Question: I've written a small application which allows to load up an image from gallery by running these lines of code:
'''
Intent intent = new Intent();
intent.setType("image/*");
intent.setAction(Intent.ACTION_GET_CONTENT);
startActivityForResult(Intent.createChooser(intent, getResources().getString(R.string.select_image)), 1);
'''
Now my problem is that I've got to choose an application everytime again. I would like to be able to select the default application for this action.
For example I don't want always be asked which Gallery I would like to use, I would like to be able to select one standard gallery which will be used as default.
EDIT: I would like to have these buttons at the dialog's button which allows the "always" or "just once" selection.
Any suggestions? Thanks in advance.
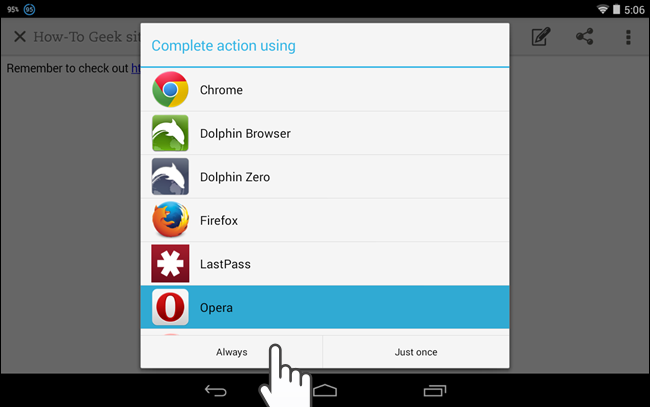
Answer: > I would like to be able to select the default application for this action.
If you get rid of 'Intent.createChooser()', and instead just call 'startActivityForResult()' with your 'Intent', the user will have the option of setting a default choice for this 'Intent' structure, if they have not done so already.